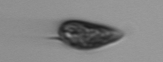
Label: Prorocentrum_triestinum